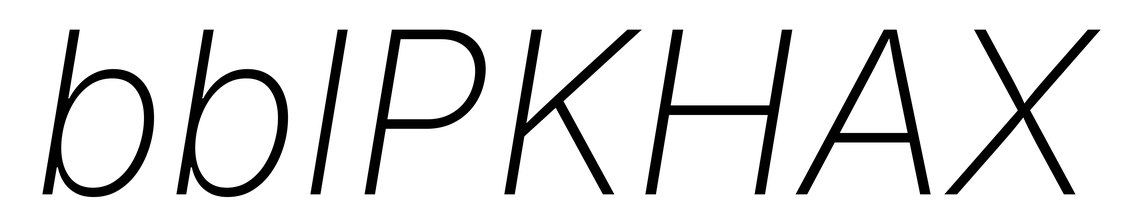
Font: Inter-Italic_ExtraLight_Italic